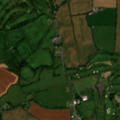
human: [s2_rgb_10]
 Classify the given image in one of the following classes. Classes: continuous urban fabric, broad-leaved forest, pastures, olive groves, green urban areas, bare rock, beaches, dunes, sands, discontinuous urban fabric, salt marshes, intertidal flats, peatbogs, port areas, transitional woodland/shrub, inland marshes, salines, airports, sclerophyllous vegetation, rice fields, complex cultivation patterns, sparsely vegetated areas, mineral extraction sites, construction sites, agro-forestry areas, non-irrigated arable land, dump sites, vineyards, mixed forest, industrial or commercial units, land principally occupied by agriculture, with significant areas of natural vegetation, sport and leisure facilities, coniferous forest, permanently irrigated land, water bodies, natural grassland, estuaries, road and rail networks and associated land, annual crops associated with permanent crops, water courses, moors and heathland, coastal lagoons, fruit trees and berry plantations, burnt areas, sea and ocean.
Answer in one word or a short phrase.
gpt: sport and leisure facilities, non-irrigated arable land, pastures